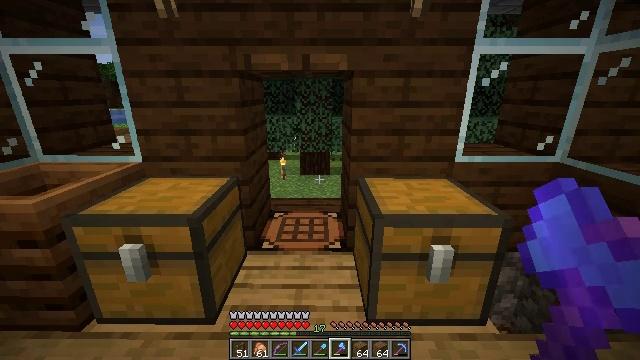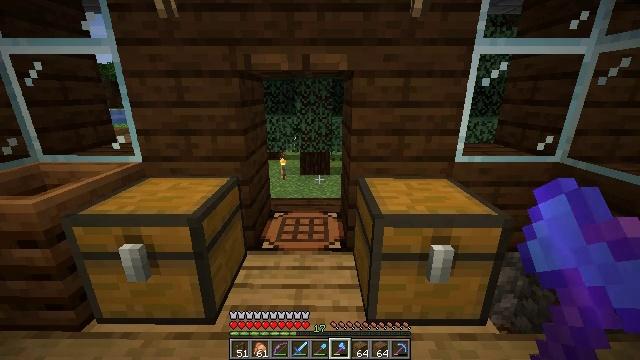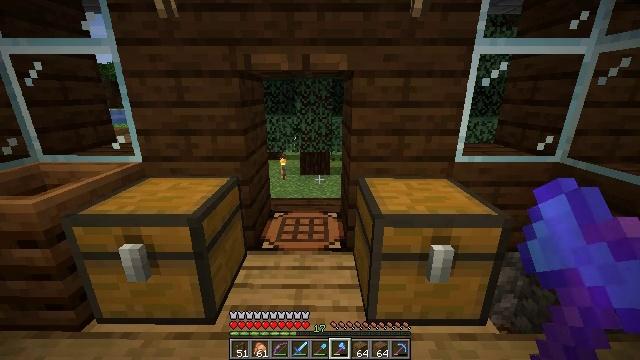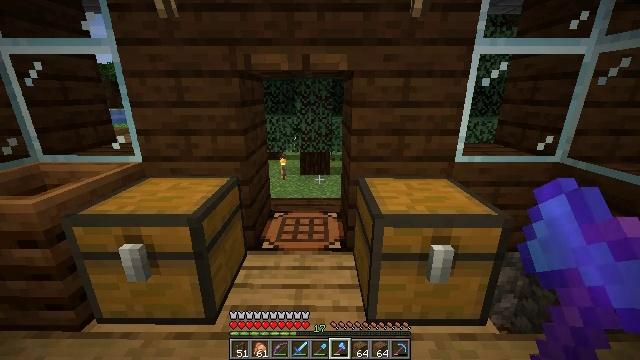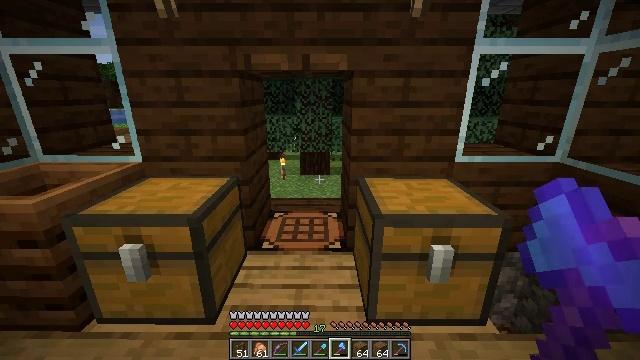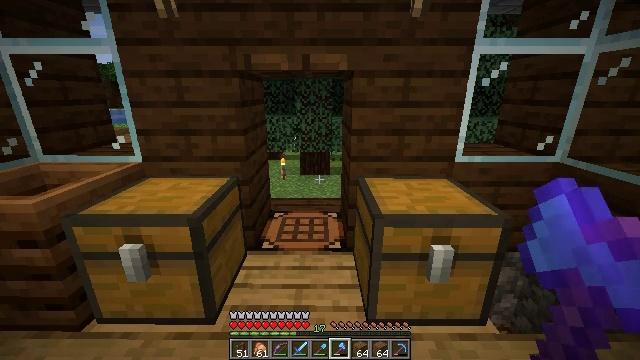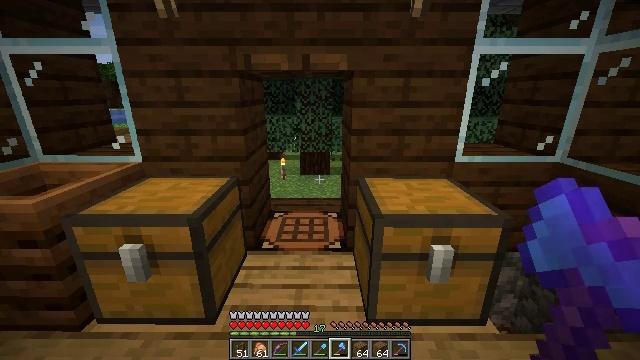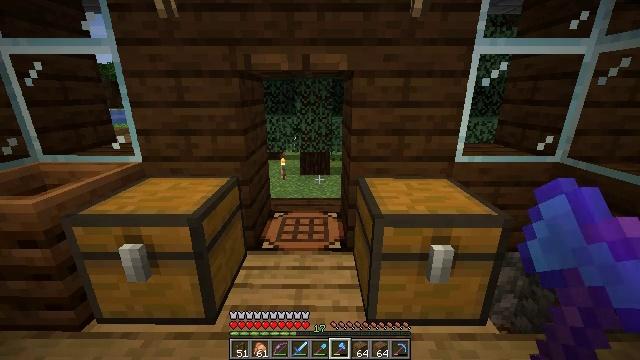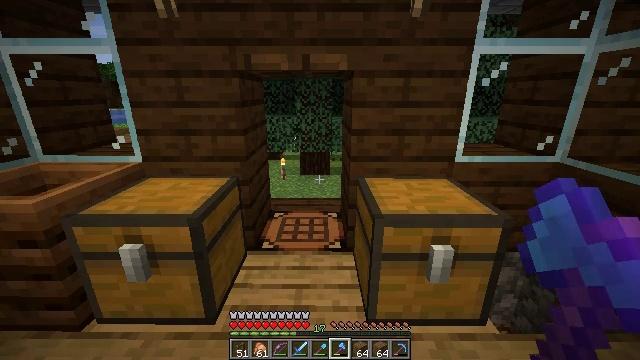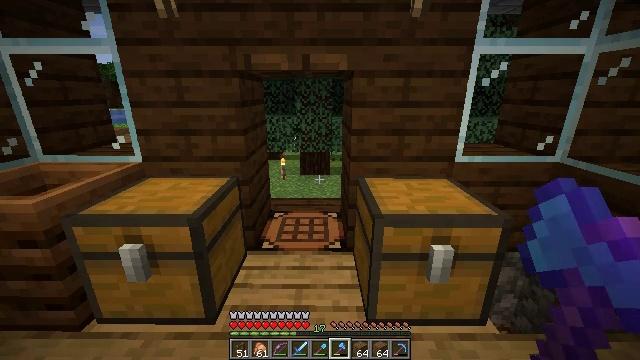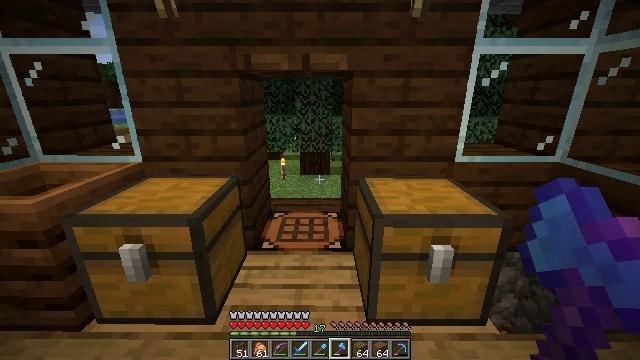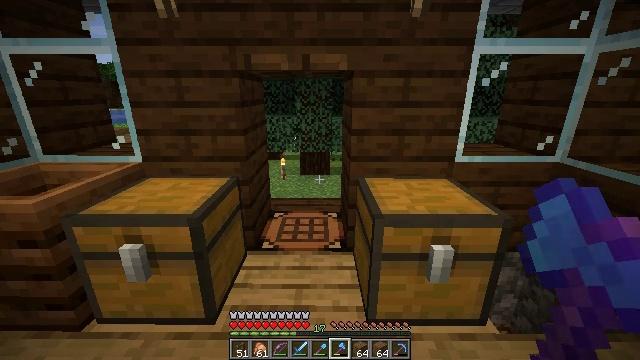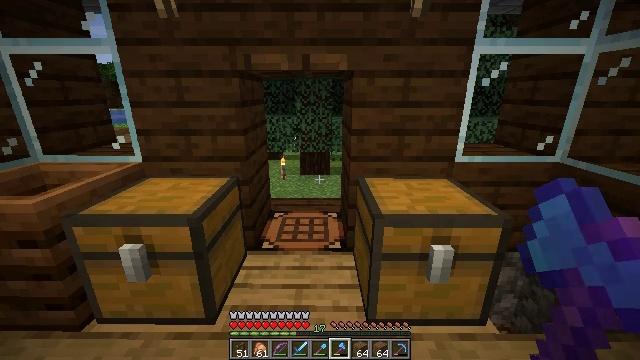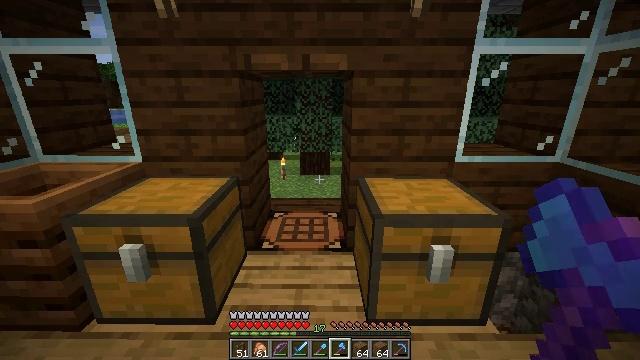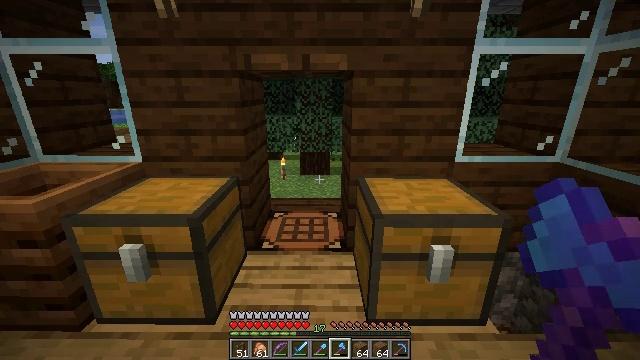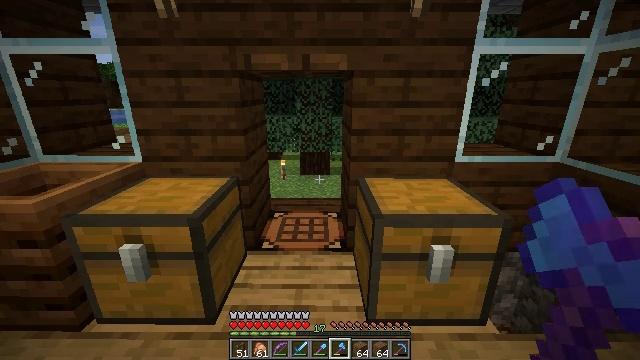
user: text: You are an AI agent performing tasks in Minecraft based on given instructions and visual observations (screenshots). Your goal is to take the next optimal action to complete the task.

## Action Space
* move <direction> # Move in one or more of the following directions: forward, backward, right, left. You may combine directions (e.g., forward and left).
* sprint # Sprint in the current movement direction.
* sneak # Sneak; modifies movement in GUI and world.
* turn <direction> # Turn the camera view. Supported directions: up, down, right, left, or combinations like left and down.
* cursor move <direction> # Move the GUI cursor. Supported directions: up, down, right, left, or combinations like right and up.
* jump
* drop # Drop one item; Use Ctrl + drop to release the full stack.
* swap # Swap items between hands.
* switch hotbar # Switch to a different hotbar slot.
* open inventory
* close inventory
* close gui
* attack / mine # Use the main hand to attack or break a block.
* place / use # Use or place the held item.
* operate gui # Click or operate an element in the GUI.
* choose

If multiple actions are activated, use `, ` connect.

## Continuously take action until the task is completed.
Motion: motion action
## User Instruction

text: Reclaim the spruce fence for reuse.
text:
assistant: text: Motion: no_op
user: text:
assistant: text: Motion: no_op
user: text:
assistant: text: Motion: no_op
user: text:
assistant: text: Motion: no_op
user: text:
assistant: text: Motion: no_op
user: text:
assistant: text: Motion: no_op
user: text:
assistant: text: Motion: no_op
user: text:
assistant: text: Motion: no_op
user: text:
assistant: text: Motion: no_op
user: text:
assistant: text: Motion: no_op
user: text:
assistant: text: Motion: no_op
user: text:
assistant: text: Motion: no_op
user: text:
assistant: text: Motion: no_op
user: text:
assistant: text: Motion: no_op
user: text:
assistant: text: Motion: no_op
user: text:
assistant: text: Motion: no_op
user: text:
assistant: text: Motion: no_op
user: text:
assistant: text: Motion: no_op
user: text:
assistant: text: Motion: no_op
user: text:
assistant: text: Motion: no_op
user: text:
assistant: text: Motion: no_op
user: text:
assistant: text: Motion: no_op
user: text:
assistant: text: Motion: no_op
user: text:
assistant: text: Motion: no_op
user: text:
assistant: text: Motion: no_op
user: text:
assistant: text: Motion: no_op
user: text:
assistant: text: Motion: no_op
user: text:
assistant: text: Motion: no_op
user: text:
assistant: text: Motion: no_op
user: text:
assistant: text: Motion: no_op